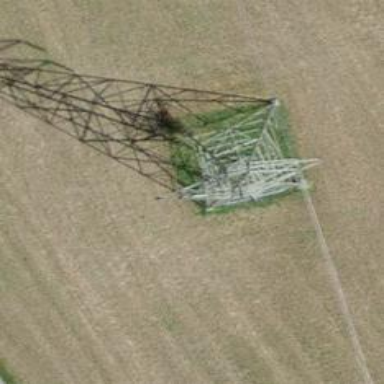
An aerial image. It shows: Power tower.